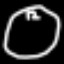
Label: clock